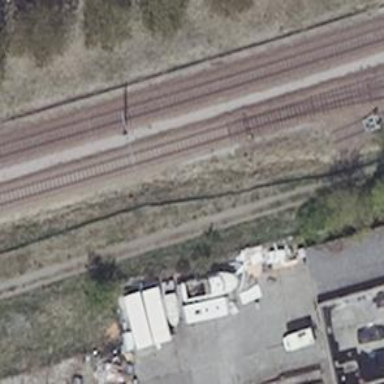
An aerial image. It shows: Railway switch.